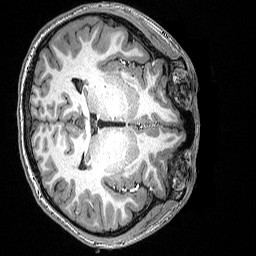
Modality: T1w
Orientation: axial